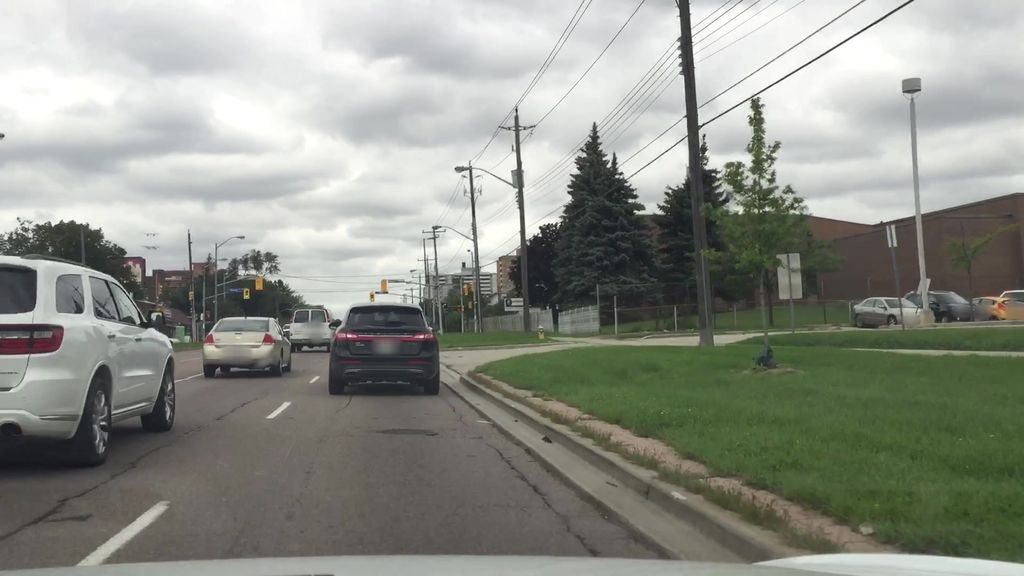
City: toronto